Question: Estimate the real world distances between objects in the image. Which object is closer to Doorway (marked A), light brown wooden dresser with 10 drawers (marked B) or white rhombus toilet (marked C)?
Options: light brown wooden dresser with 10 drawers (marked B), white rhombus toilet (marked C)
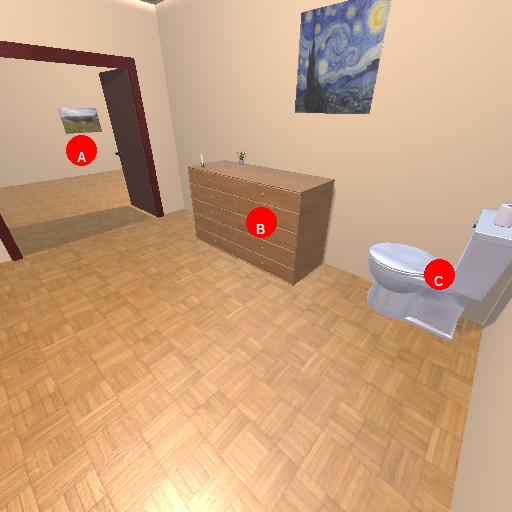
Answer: light brown wooden dresser with 10 drawers (marked B)